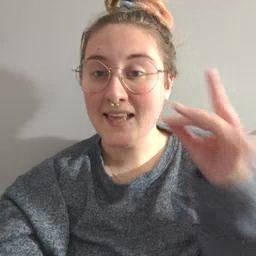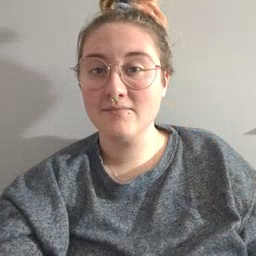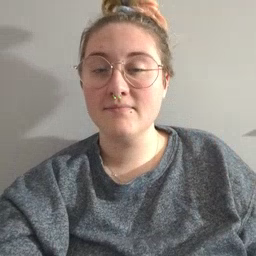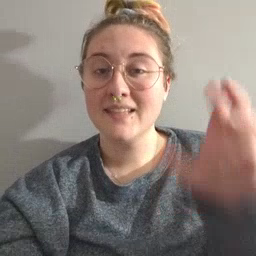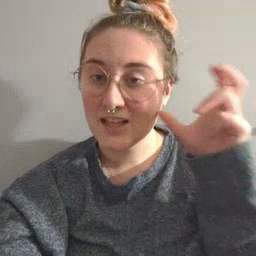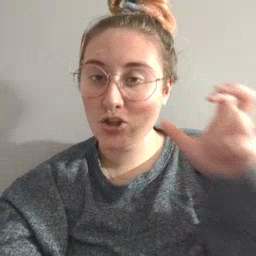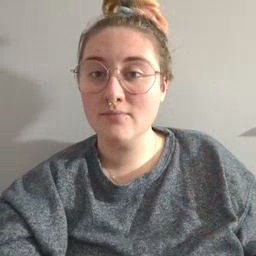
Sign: hear